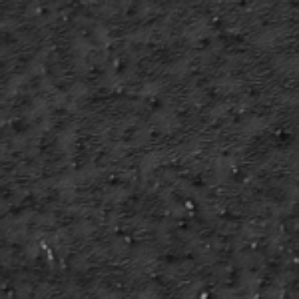
Label: frost